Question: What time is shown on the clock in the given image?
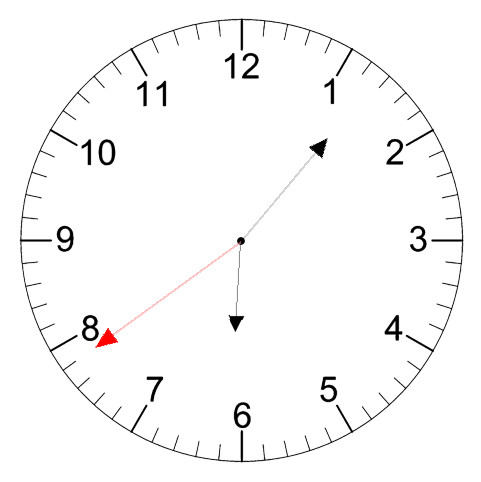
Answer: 06:06:39